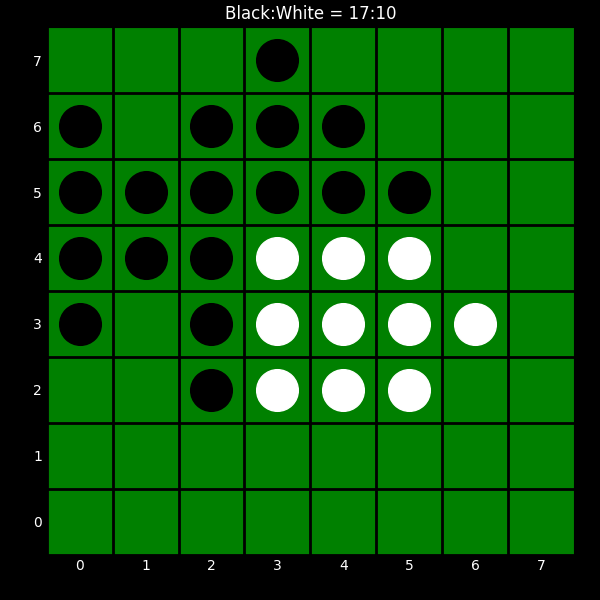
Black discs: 17
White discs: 10